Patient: sex M, age 46
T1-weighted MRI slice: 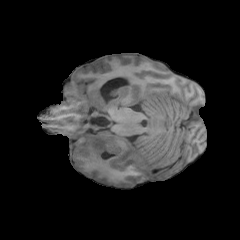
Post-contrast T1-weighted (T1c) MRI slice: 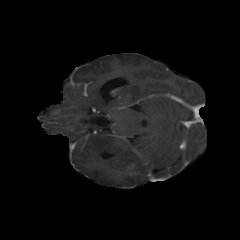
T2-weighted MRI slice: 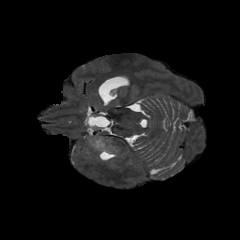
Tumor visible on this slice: no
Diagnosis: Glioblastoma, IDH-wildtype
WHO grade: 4